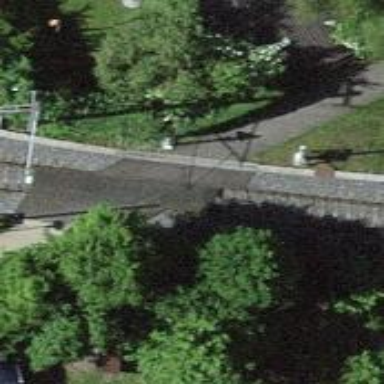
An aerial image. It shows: Railway crossing with traffic signals and full barriers.